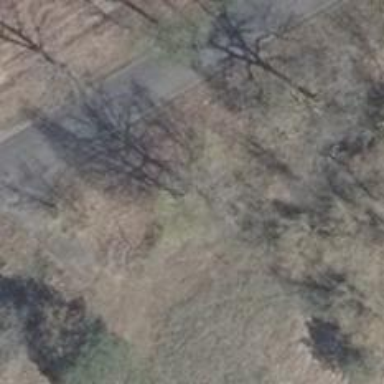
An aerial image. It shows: Row of broadleaved trees.